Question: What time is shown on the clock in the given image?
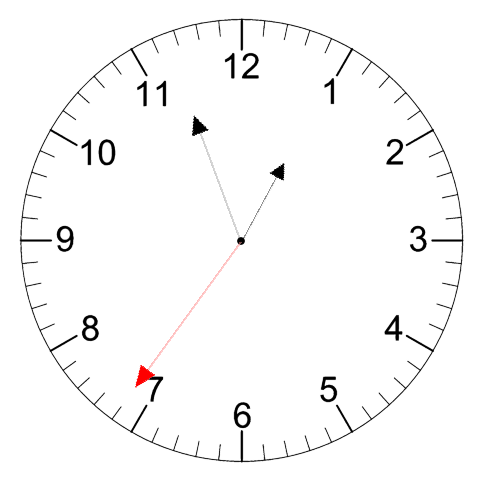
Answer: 12:56:36